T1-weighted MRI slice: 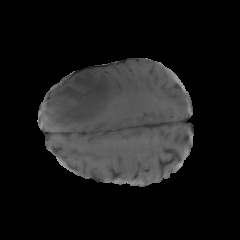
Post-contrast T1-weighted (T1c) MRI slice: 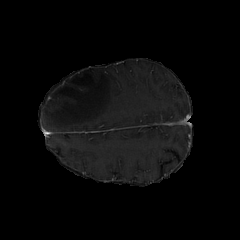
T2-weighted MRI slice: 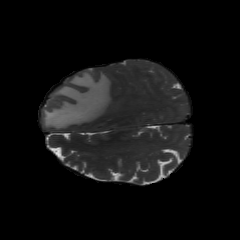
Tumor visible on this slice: yes